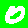
Digit: 0